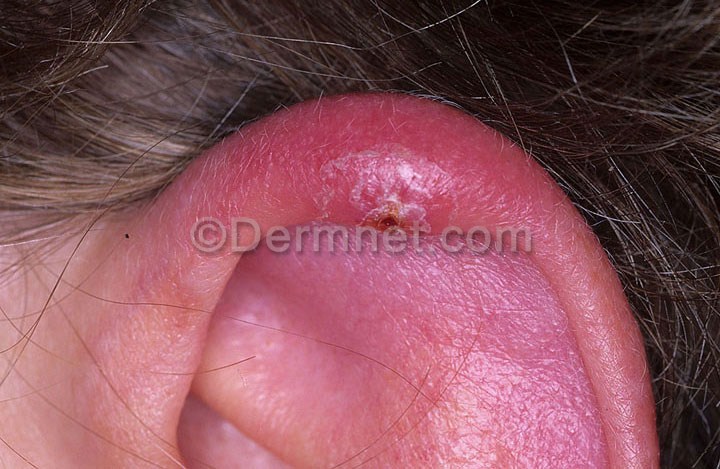
Disease: Seborrheic Keratoses and other Benign Tumors